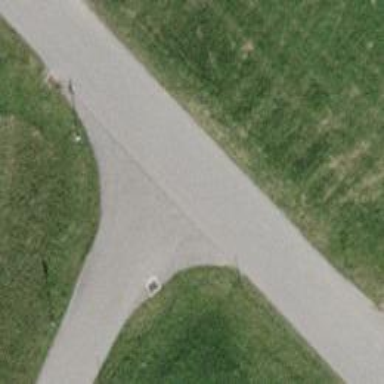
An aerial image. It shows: Asphalt track with grade1 surface.